Interaction volume radius: 5 \u00c5
Interaction volume height: 10 \u00c5
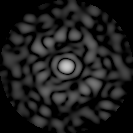
Disorder parameter: 0.8702